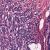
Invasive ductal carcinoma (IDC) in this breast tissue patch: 0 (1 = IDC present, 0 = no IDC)